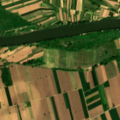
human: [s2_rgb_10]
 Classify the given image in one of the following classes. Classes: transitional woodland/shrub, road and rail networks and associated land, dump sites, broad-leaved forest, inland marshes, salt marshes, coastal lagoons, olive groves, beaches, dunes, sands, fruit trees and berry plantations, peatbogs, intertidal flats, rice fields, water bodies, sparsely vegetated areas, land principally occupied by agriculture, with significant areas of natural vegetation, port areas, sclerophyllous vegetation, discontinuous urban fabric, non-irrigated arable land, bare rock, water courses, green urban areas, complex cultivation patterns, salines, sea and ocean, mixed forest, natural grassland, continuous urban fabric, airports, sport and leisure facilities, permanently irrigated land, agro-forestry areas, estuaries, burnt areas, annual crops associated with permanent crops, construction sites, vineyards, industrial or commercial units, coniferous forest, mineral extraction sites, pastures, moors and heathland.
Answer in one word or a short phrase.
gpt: non-irrigated arable land, pastures, land principally occupied by agriculture, with significant areas of natural vegetation, water courses